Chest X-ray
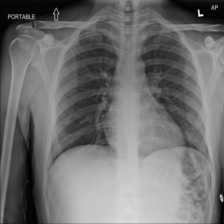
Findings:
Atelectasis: negative
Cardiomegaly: negative
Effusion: negative
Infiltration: negative
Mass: negative
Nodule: negative
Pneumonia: negative
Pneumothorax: negative
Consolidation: negative
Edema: negative
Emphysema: negative
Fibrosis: negative
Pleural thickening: negative
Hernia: negative